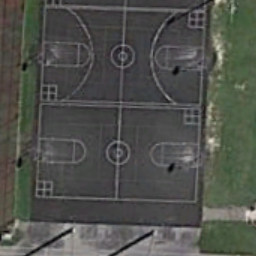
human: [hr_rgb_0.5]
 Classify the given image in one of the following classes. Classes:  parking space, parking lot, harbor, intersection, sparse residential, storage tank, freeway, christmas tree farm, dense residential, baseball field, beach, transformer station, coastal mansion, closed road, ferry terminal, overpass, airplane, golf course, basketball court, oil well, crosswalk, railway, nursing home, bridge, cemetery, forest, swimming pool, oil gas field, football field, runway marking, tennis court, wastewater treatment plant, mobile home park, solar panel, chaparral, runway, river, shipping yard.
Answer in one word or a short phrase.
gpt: basketball court